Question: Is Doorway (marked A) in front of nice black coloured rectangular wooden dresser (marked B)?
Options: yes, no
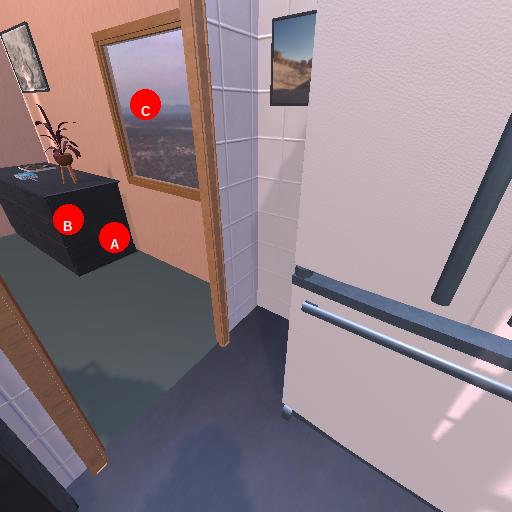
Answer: yes